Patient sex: M
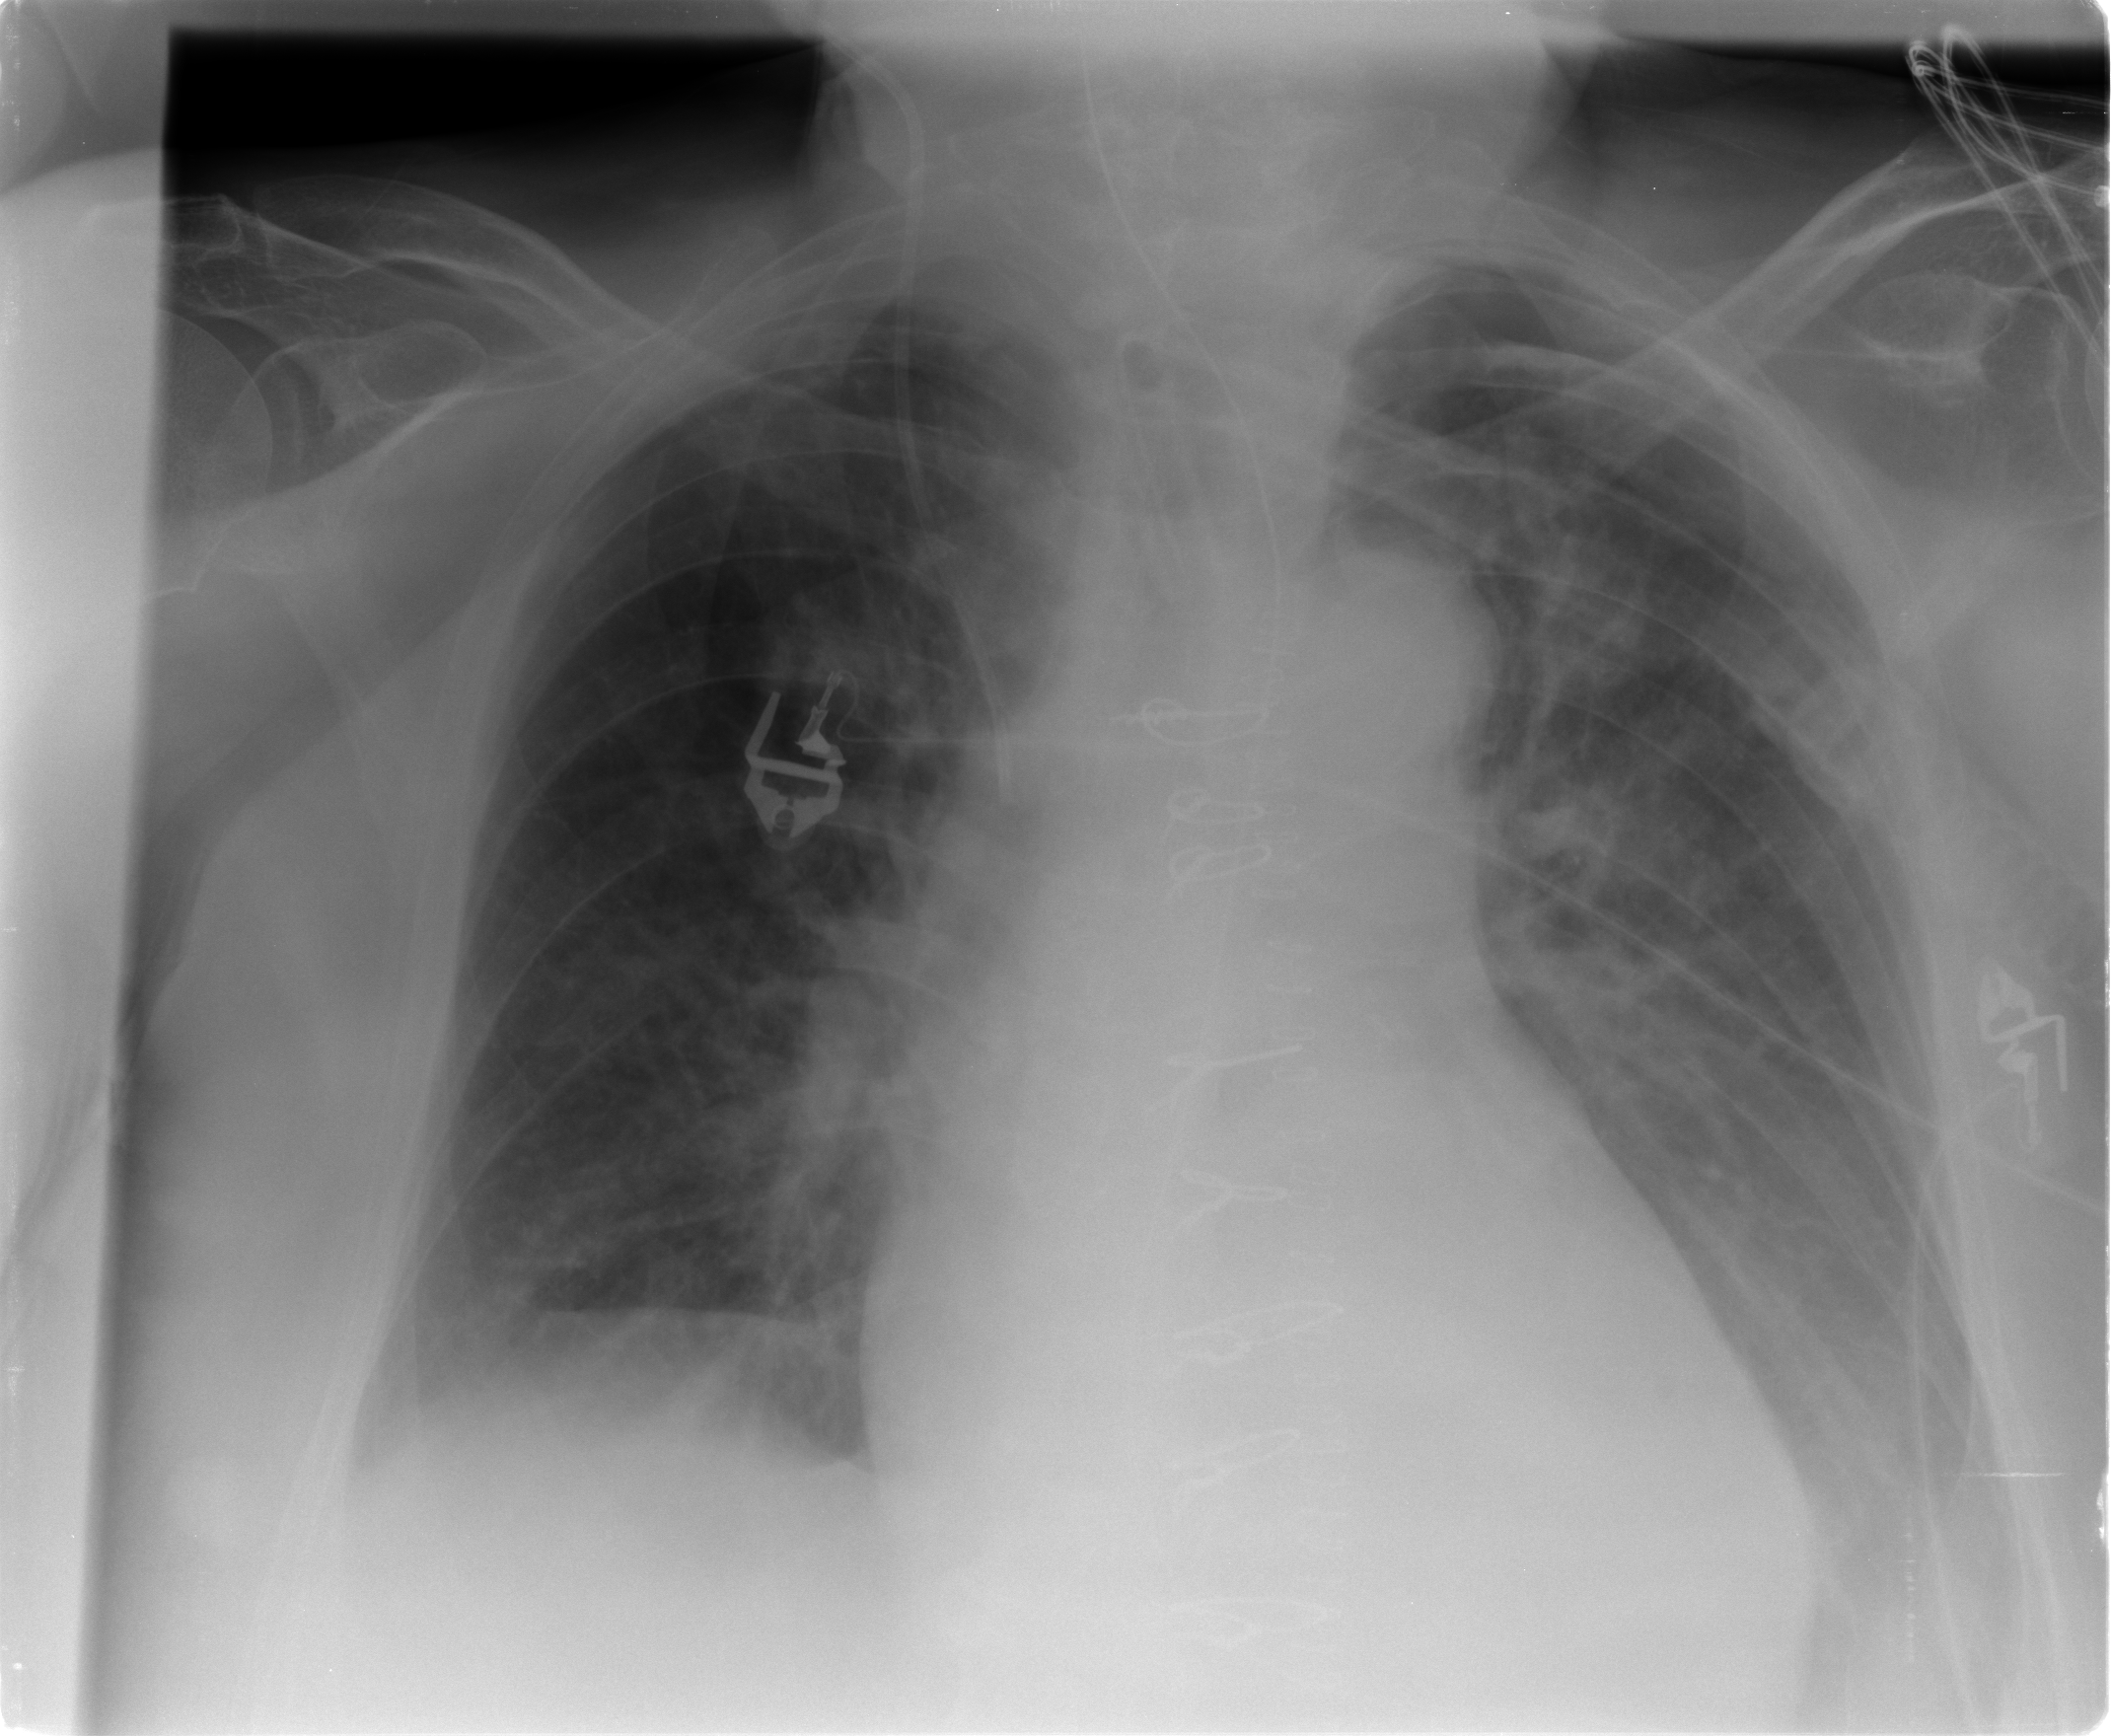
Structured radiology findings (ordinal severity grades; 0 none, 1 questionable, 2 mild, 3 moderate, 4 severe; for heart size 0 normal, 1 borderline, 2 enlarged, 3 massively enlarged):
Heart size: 1
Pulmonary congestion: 2
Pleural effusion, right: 1
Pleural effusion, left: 2
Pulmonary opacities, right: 0
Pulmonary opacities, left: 0
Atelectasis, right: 2
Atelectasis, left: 2